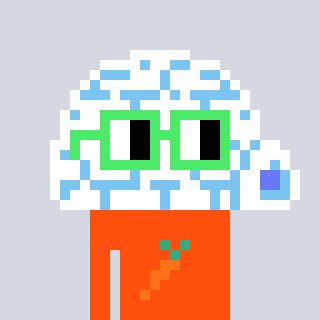
a pixel art character with square light green glasses, a igloo-shaped head and a orange-colored body on a cool background